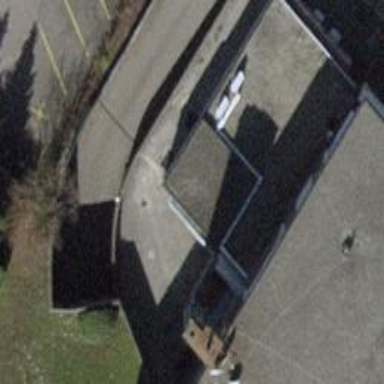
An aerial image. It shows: Kiosk building.